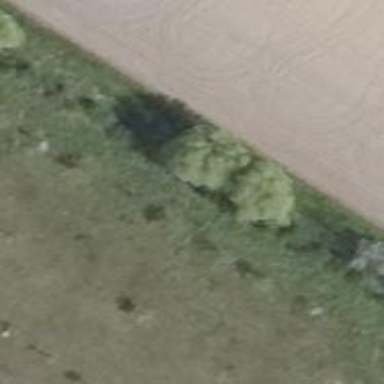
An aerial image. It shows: Deciduous tree with broadleaved leaves.